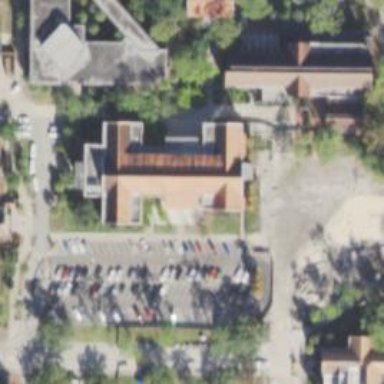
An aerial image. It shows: Educational institution office.